Field crop: maize
Growth stage: 2
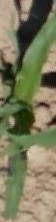
Species: maize